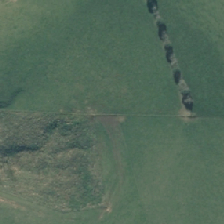
Land cover: harvested_forest